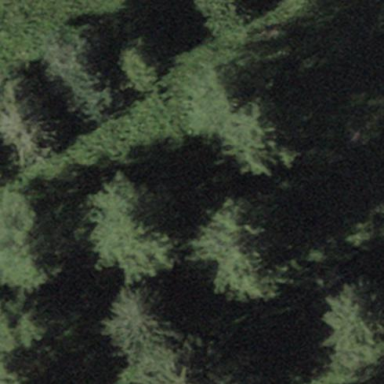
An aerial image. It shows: Forest with mixture of leaf types and cycles.